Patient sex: M
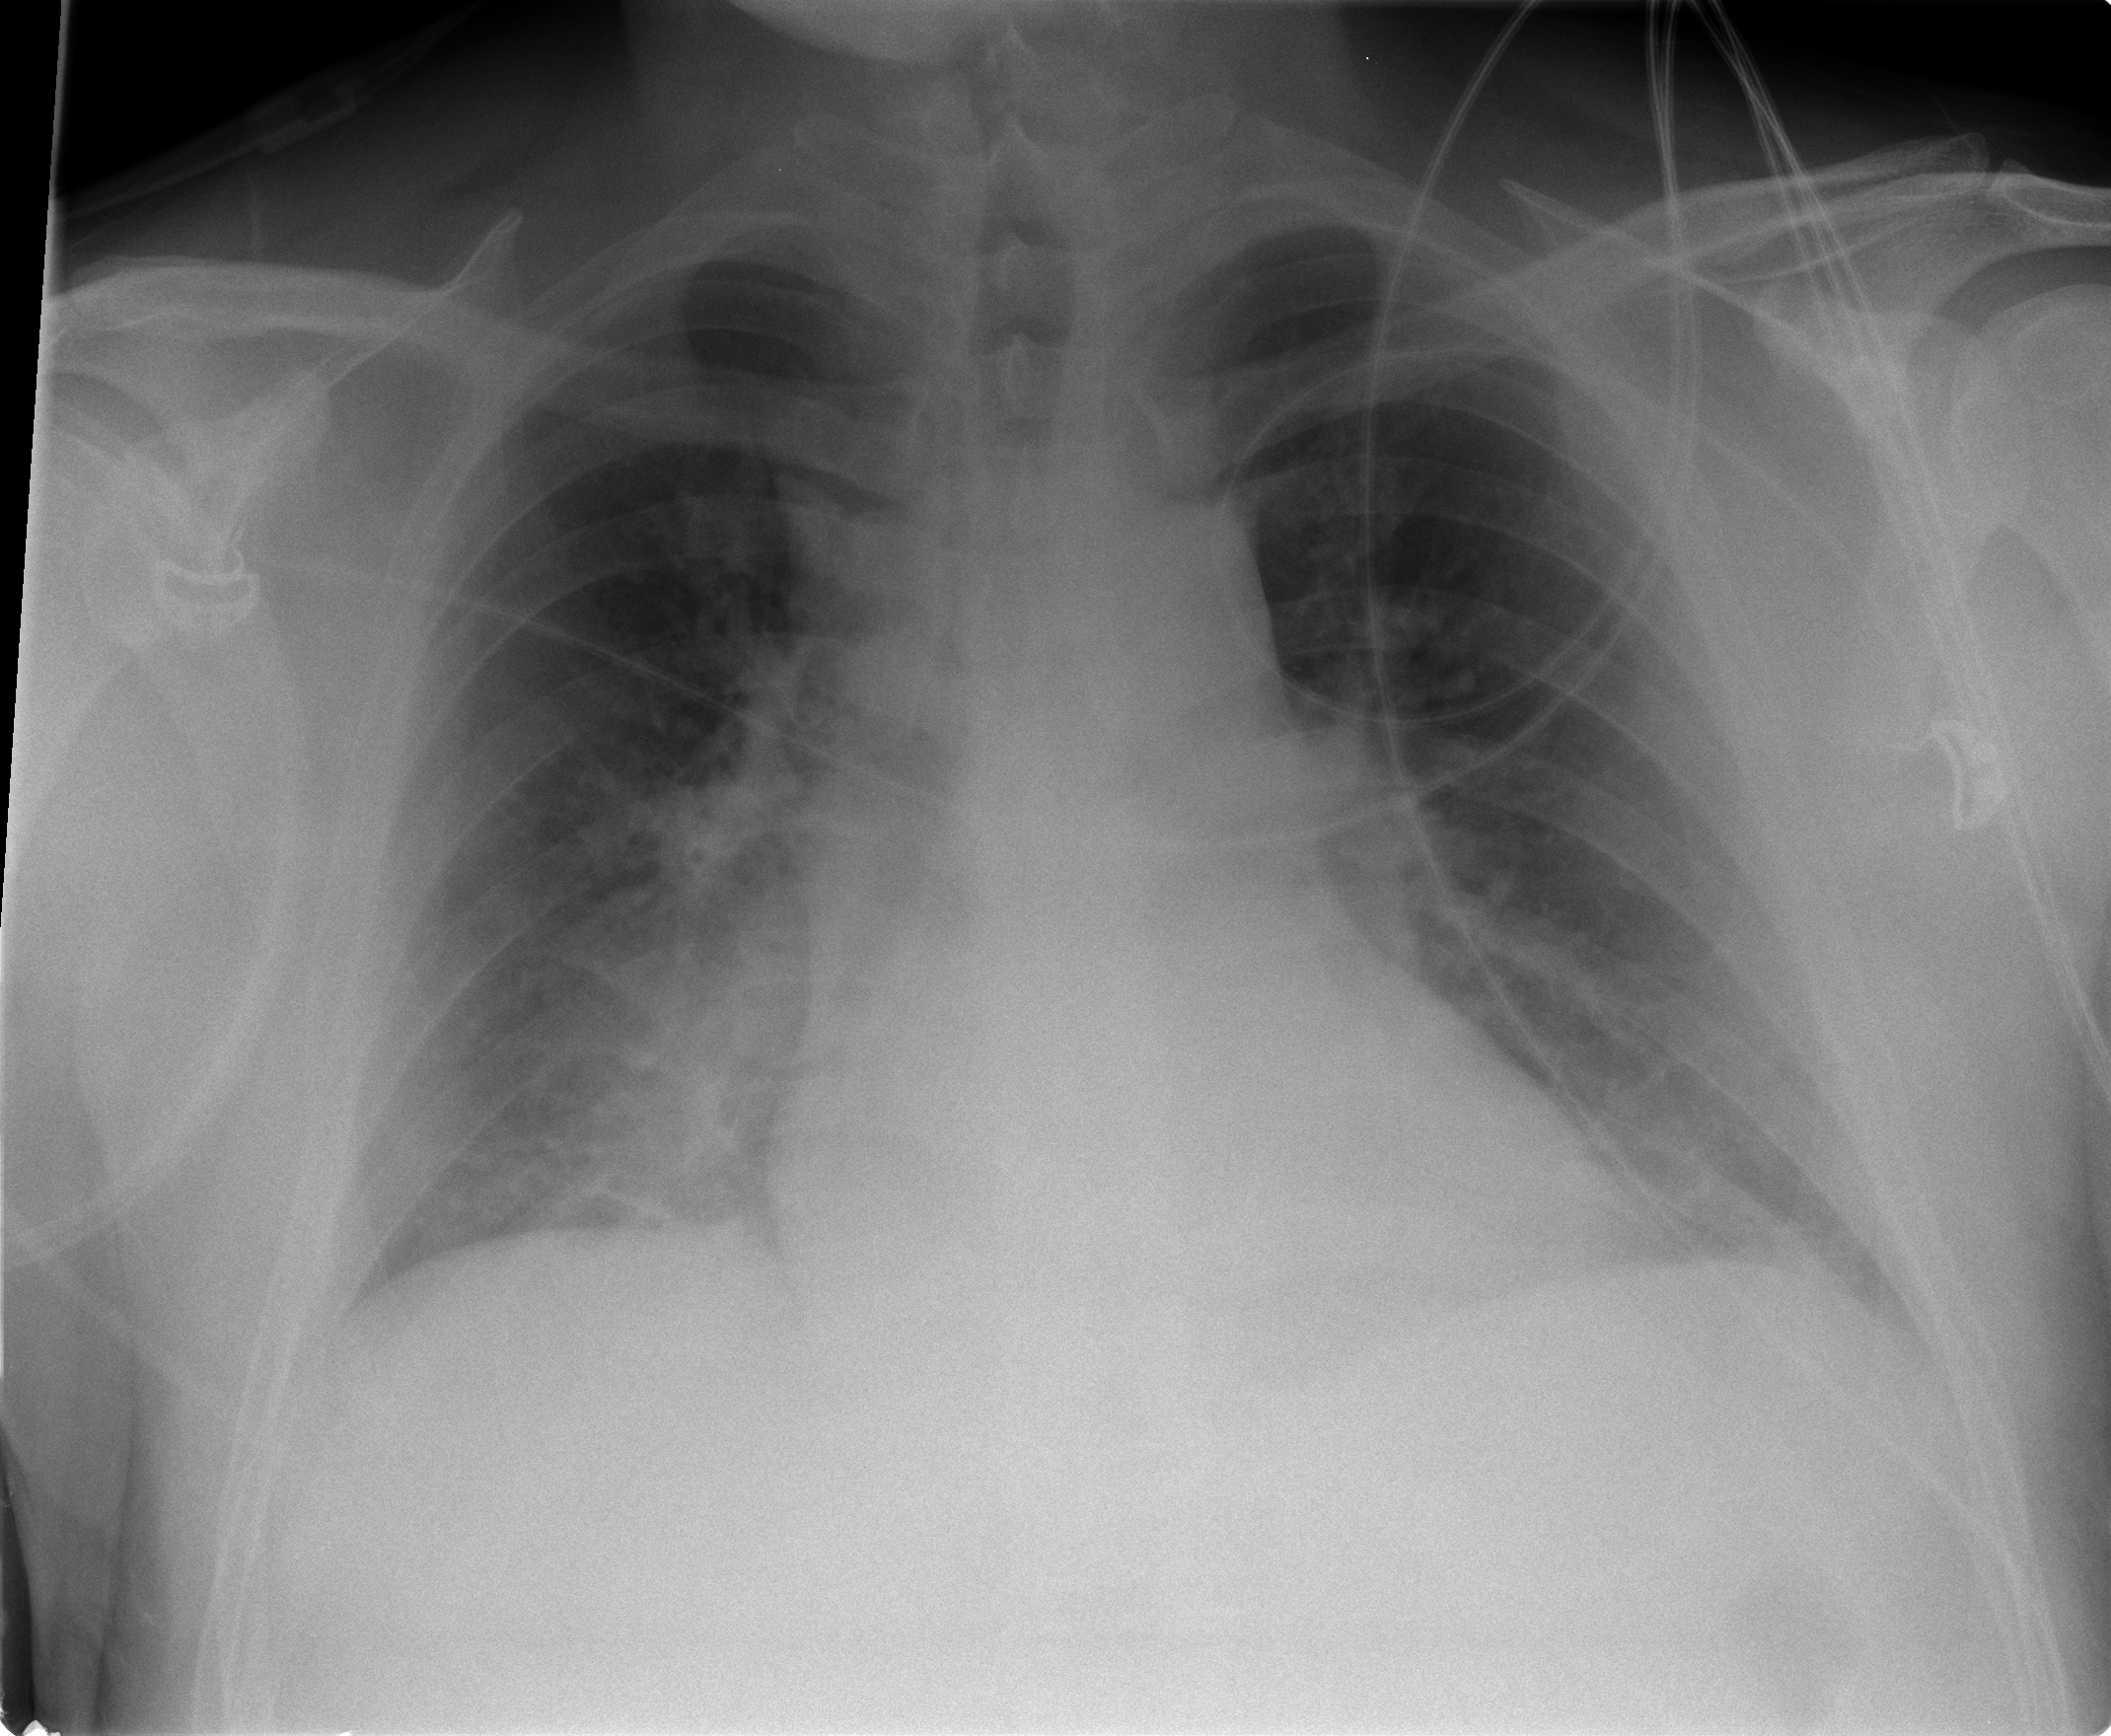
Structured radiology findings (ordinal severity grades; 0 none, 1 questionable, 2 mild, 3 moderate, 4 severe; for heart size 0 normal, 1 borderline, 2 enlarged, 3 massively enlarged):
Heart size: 0
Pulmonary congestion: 0
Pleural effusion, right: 0
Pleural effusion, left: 0
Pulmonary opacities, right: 2
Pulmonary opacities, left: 0
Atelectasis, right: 2
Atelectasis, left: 0